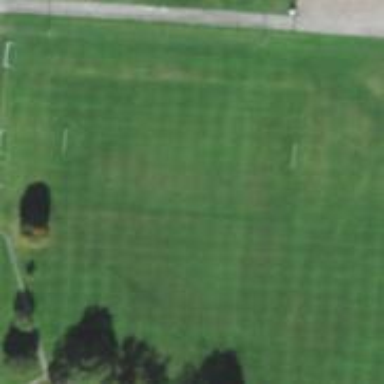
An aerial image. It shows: Soccer pitch for leisureland activities.